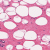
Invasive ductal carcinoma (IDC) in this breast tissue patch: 0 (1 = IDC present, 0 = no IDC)